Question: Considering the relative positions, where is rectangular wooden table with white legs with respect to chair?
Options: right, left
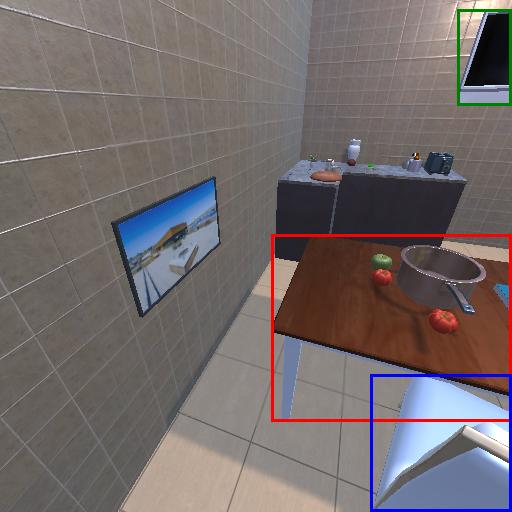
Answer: right